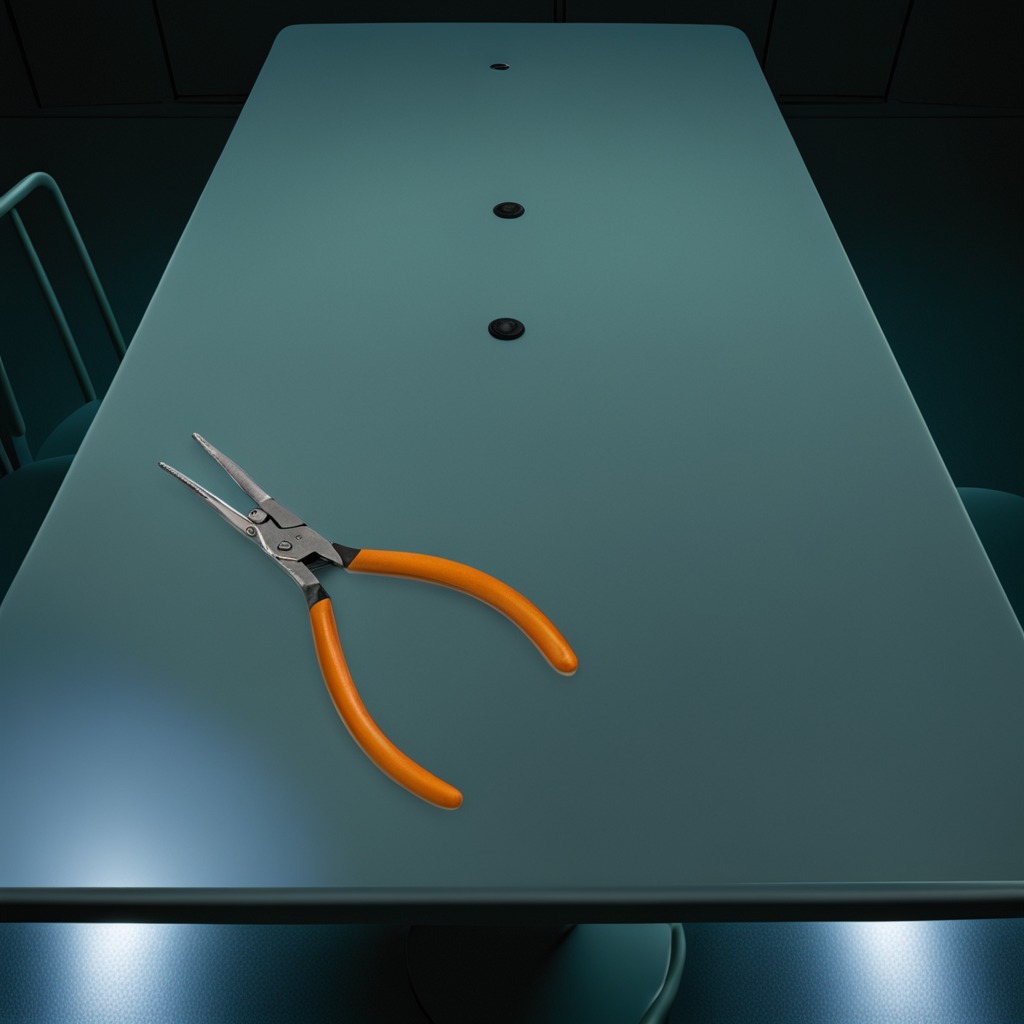
A plier lying on a table in a railway signal maintenance room.